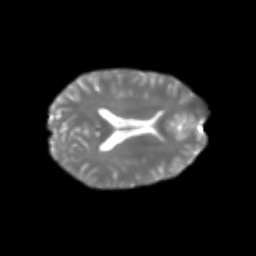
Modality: T2w
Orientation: axial
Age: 31
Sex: female
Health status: healthy